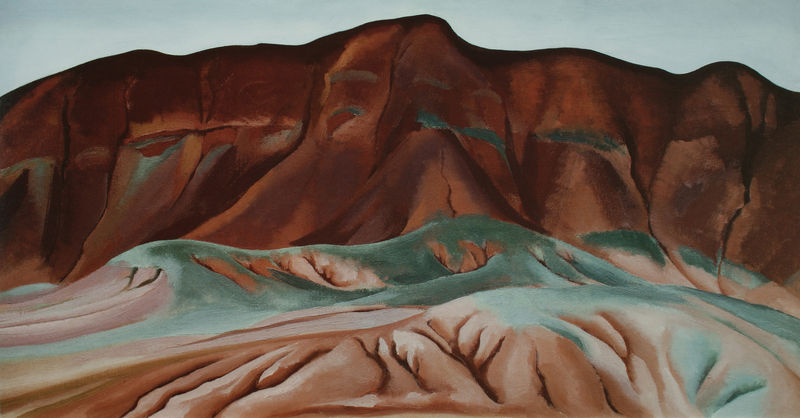
Titel: Dunkle Hügel, Ghost Ranch, New Mexico
Künstler: Georgia O'Keeffe
Institution: Privatbesitz
Schlagwörter: berg, felsen, himmel, schatten, wasser, fluss, grün, landschaft, ocker, sand, braun, finger, rot, weg, malerei, wand, falten, samt, zerrissen, hügel, wiesen, stoff, tal, wellen, furchen, berge, düne, fels, gebirge, gipfel, kette, o´keefe, risse, wüste, bergkette, erosion, schlucht, spalten, material, angst, realistisch, pfoten, flussbett, täler, schluchten, hügelland, bergland, riß, unheimlich, grat, red, spalte, furche, o'eeffe, green, georgia, o keeffe, georgia o'eeffe, wellenartig, bergwand, kunststoffe, mountains